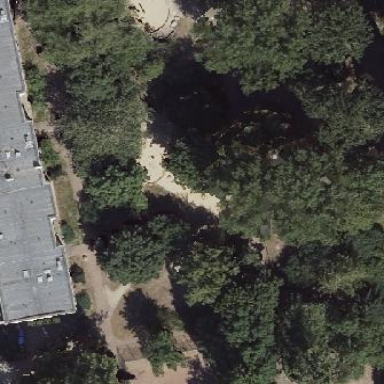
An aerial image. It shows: Playground area for leisure activities on the land.